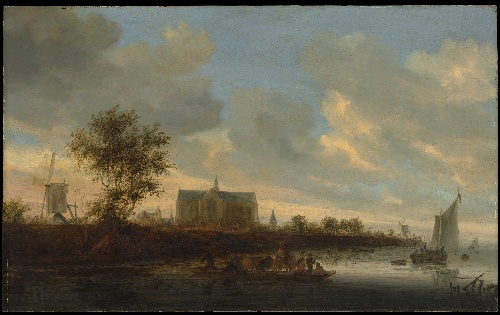
Title: View of the Town of Alkmaar
Artist: Salomon van Ruysdael
Artist bio: Dutch, Naarden, born ca. 1600–1603, died 1670 Haarlem
Object type: Painting
Classification: Paintings
Medium: Oil on wood
Dimensions: 20 1/4 x 33 in. (51.4 x 83.8 cm)
Department: European Paintings
Credit line: Purchase, 1871
Accession year: 1871
Repository: Metropolitan Museum of Art, New York, NY
Tags: Buildings|Towns|Rivers|Boats